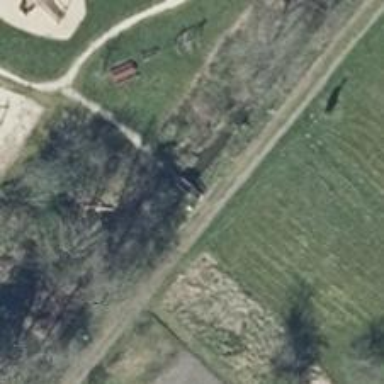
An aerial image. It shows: Path on bridge.